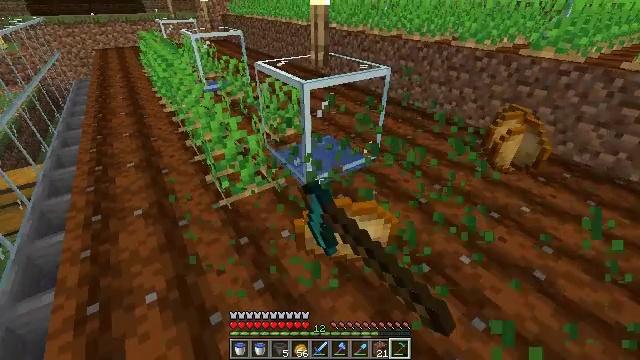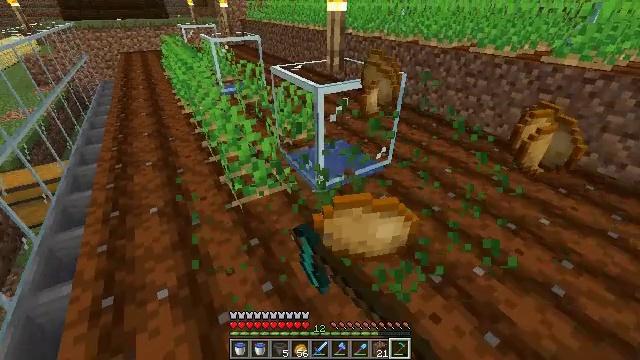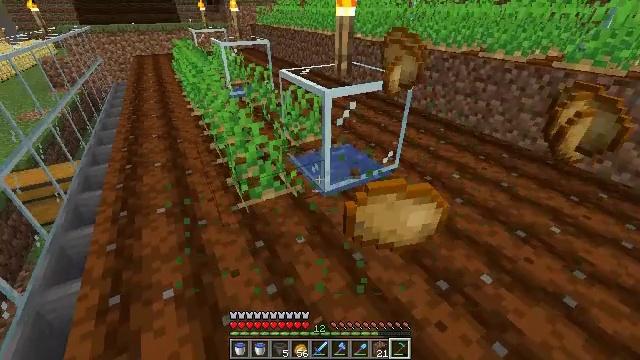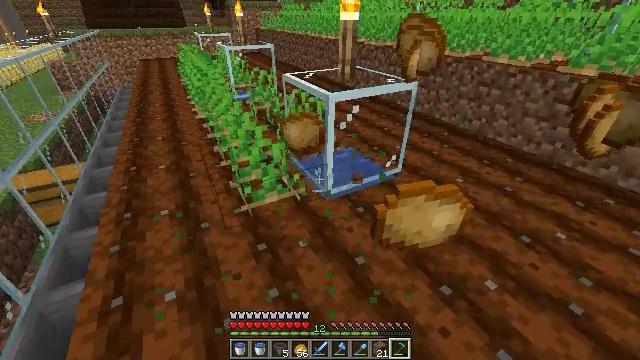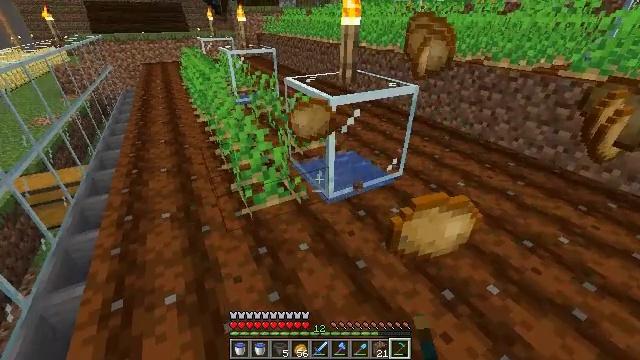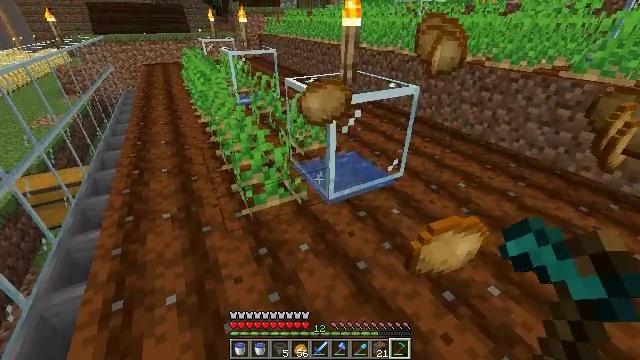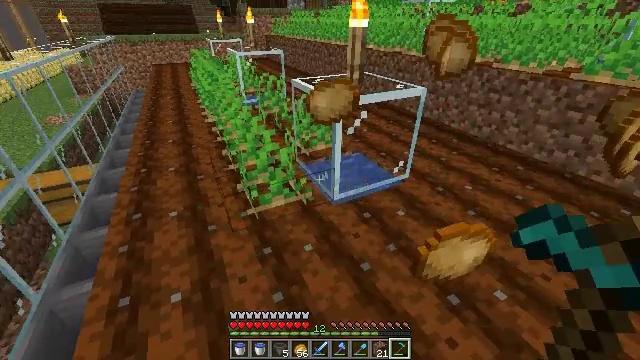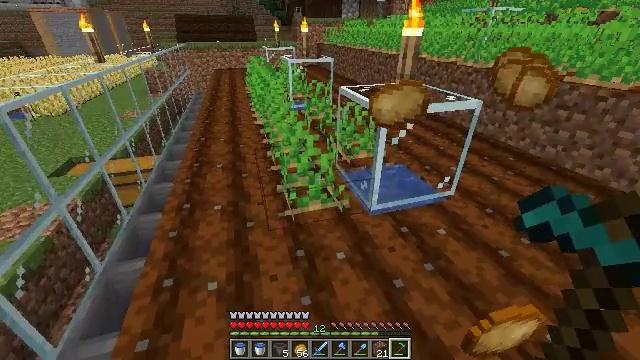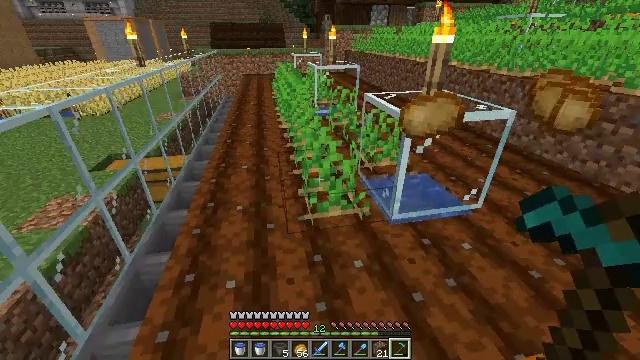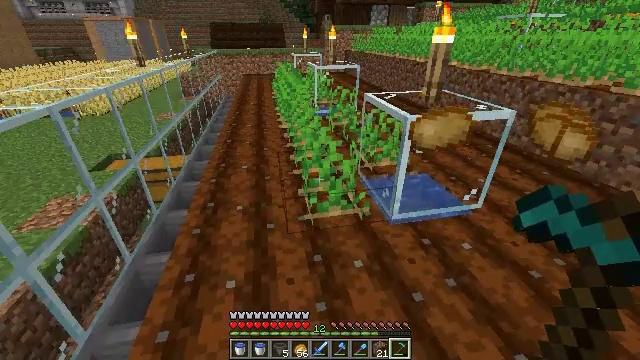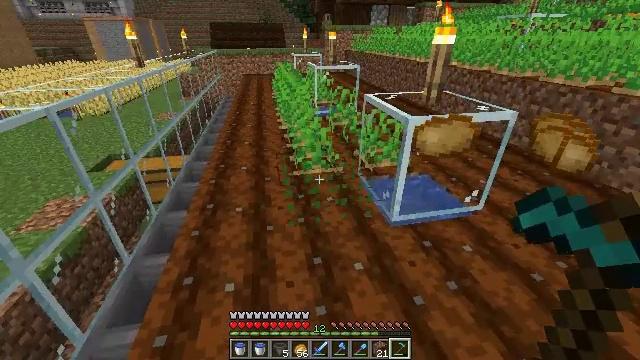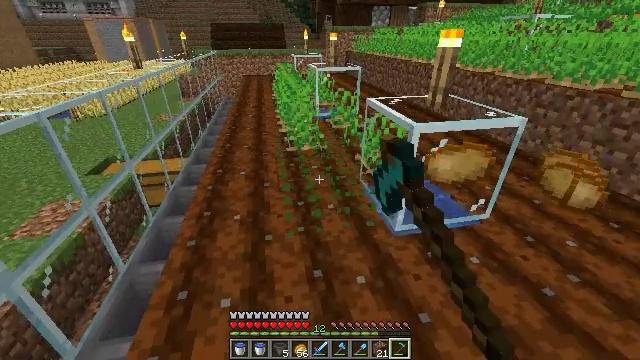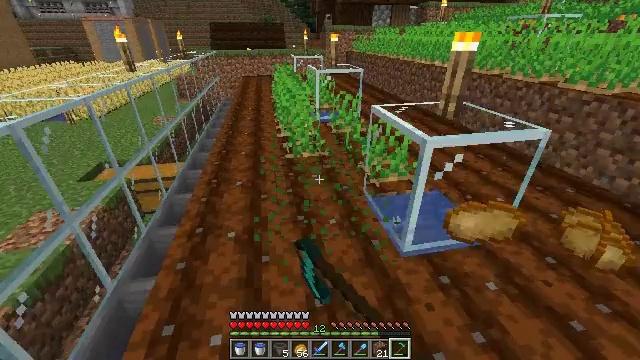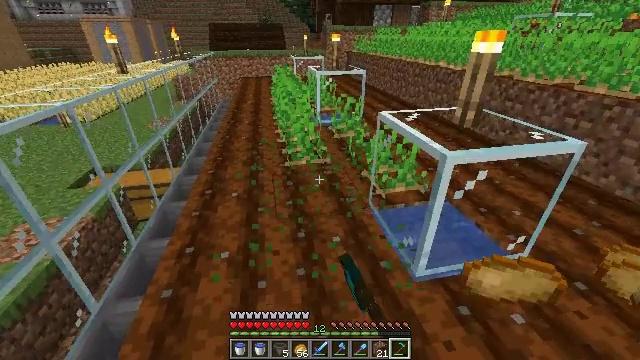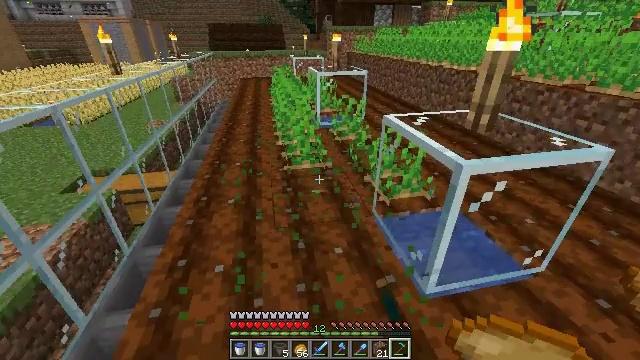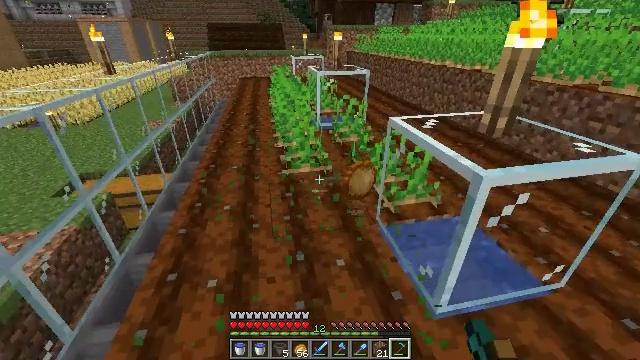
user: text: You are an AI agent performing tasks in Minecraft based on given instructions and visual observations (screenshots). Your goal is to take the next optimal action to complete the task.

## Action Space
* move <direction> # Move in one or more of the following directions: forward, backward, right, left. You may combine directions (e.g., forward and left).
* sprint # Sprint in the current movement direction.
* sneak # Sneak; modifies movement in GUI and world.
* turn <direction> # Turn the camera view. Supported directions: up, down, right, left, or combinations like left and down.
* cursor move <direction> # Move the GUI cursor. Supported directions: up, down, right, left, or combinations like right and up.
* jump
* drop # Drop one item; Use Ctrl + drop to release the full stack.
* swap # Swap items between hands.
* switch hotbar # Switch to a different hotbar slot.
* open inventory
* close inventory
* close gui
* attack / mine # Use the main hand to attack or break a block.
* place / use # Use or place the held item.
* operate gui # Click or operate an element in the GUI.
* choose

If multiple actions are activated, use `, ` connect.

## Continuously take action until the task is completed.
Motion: motion action
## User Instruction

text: Break the potato plant to gather potatoes.
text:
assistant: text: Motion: turn left
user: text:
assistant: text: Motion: turn left
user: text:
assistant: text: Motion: no_op
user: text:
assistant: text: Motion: no_op
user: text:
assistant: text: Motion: no_op
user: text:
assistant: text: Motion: turn left
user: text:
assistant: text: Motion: turn left and up
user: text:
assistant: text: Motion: turn left and up
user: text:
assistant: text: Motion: no_op
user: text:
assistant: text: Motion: move forward, attack / mine
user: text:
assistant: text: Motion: move forward, attack / mine
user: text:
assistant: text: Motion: move forward, attack / mine
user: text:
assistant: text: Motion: move forward, attack / mine
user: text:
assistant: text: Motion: move forward
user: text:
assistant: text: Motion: move forward, attack / mine
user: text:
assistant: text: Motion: move forward, attack / mine
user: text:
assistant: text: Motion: move forward, turn left and up, attack / mine
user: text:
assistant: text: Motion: move forward, turn left and up
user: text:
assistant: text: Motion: move forward
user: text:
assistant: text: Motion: move forward, attack / mine
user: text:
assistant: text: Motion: move forward, attack / mine
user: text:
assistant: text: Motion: move forward, attack / mine
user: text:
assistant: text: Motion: move forward, attack / mine
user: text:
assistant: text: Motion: move forward
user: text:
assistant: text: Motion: move forward, attack / mine
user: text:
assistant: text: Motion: move forward, attack / mine
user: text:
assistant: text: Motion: move forward, attack / mine
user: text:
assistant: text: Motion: move forward, turn left and up, attack / mine
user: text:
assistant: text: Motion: move forward
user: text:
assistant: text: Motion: move forward